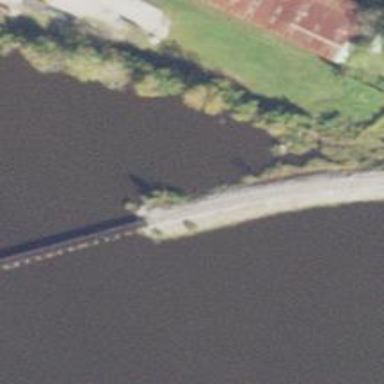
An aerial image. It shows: Trestle bridge over railway tracks.